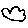
Label: cloud